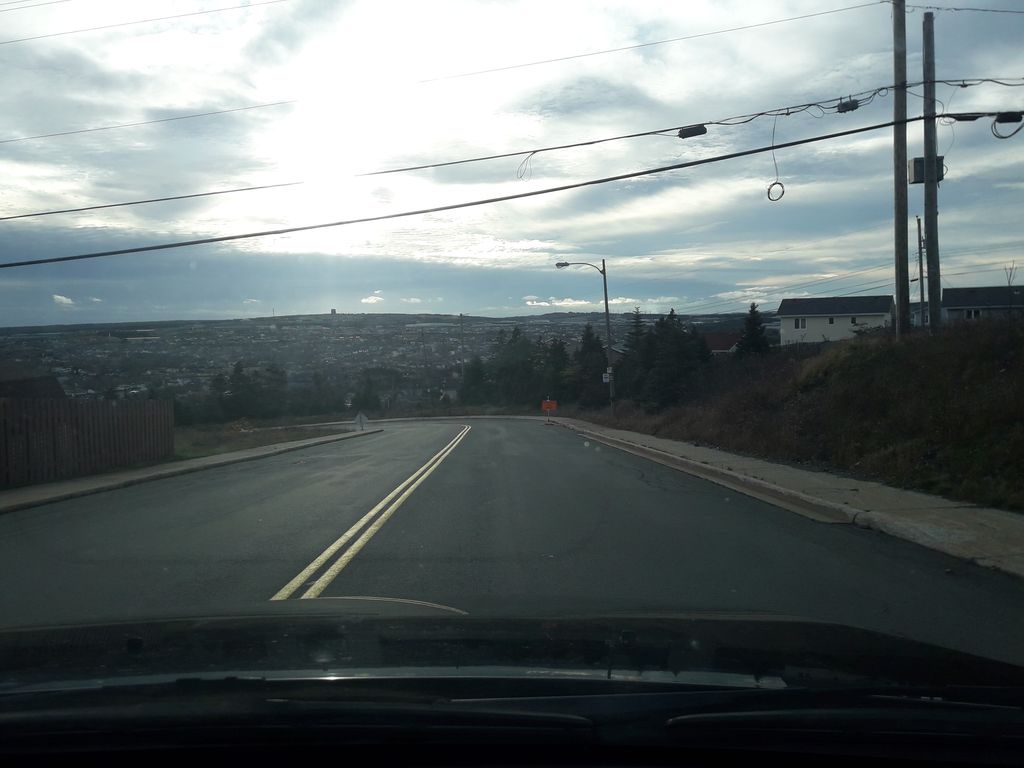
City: st_johns